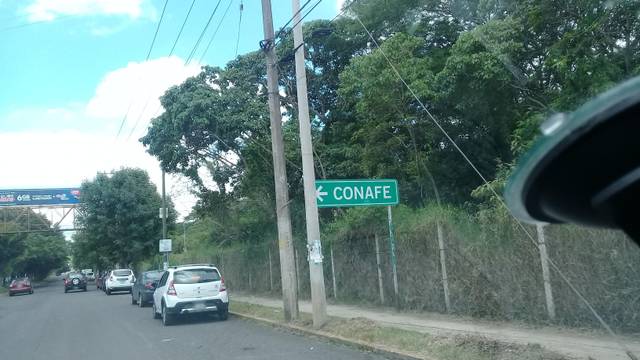
Region: Mexico
Coordinates: 19.506, -96.888